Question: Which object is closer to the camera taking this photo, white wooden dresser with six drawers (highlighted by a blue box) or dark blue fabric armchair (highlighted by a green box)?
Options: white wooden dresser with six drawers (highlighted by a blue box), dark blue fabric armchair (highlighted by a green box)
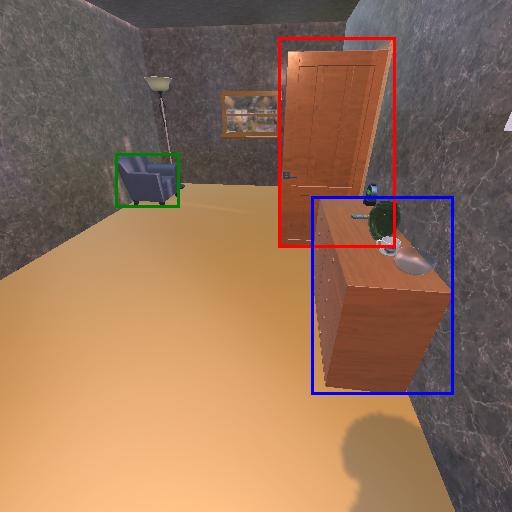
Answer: white wooden dresser with six drawers (highlighted by a blue box)